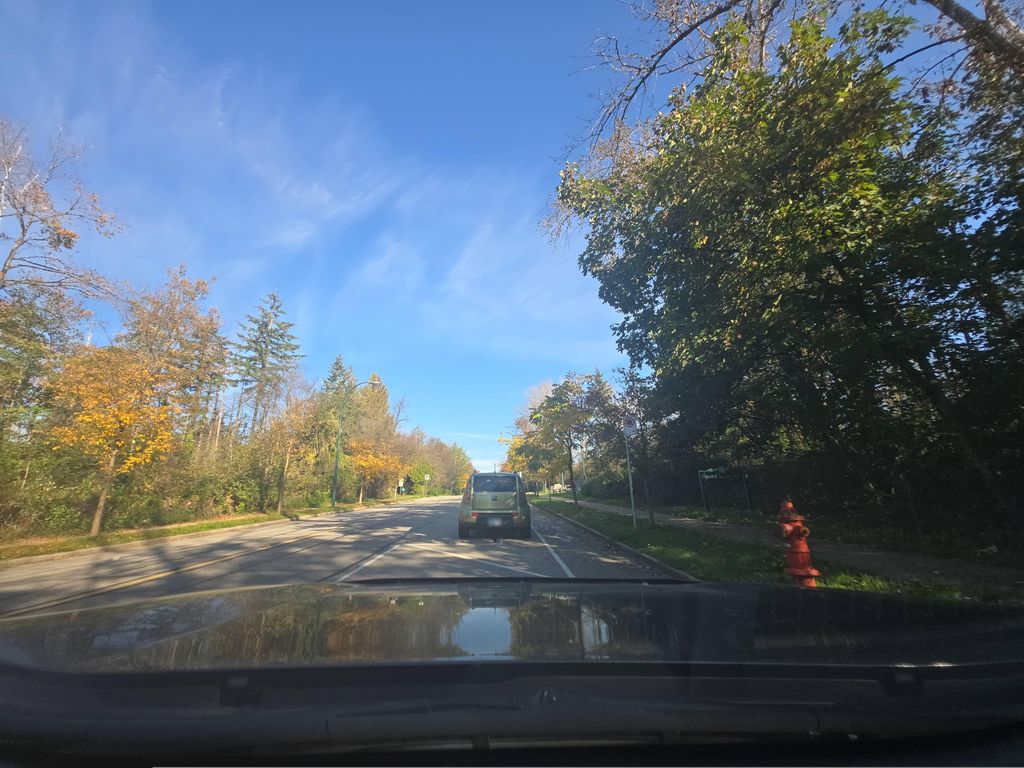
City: vancouver